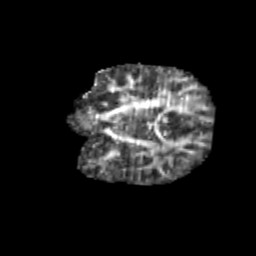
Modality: FA
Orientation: coronal
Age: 9
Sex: male
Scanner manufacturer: siemens
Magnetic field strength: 3 T
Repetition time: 3.8 s
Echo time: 0.07 s